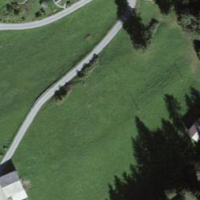
EUNIS habitat code: 23
Species observed at this site:
Ajuga reptans